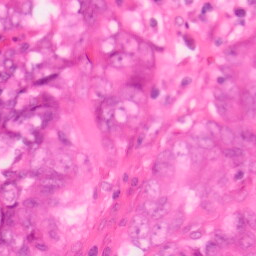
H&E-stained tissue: Colon